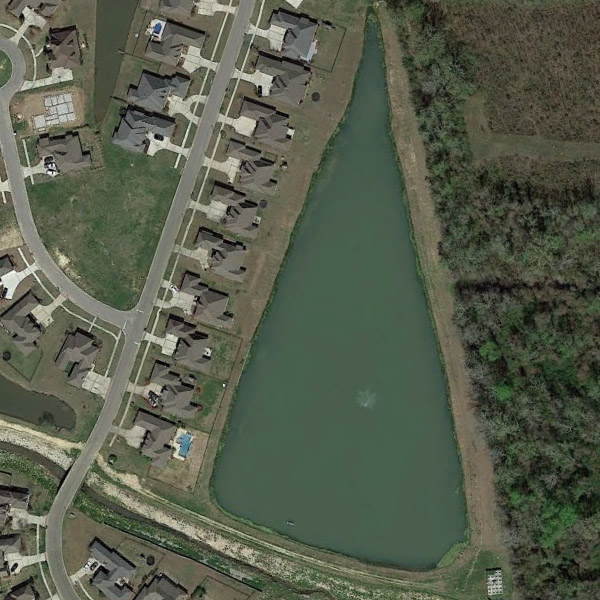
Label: Pond